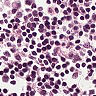
Metastatic tissue present: no